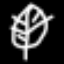
Label: leaf